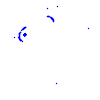
Particle: proton